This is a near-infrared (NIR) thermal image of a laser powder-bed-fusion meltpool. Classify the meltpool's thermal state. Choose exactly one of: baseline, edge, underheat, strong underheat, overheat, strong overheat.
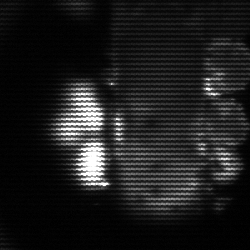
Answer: strong underheat